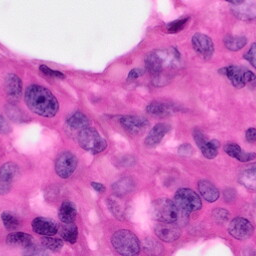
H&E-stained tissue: Pancreatic